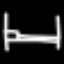
Label: bed